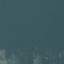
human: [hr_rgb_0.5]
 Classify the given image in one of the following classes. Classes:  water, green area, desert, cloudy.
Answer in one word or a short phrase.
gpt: water